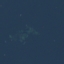
Label: SeaLake